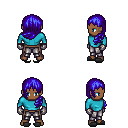
a pixel art fantasy rpg character, male body template, human, dark skin, teal long-sleeve shirt, metal pants, blue left-swept hairstyle, metal gloves, gray slippers, four views (front, back, left, right), 2x2 character sprite sheet, small pixel art, hard edges, no anti-aliasing